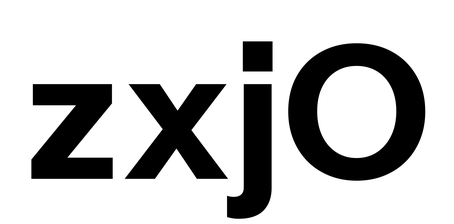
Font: InstrumentSans_Bold